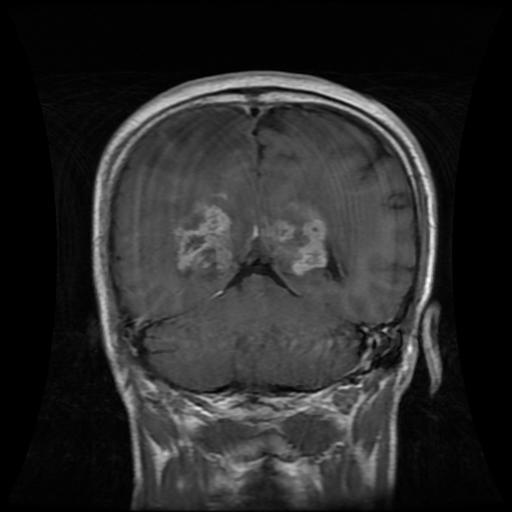
Label: glioma